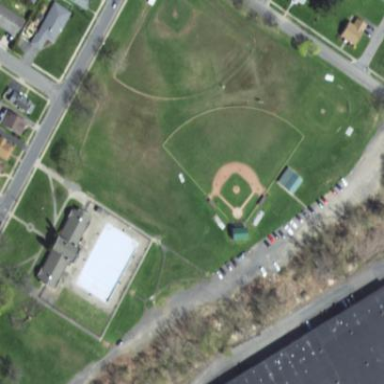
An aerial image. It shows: Baseball pitch for leisure land.